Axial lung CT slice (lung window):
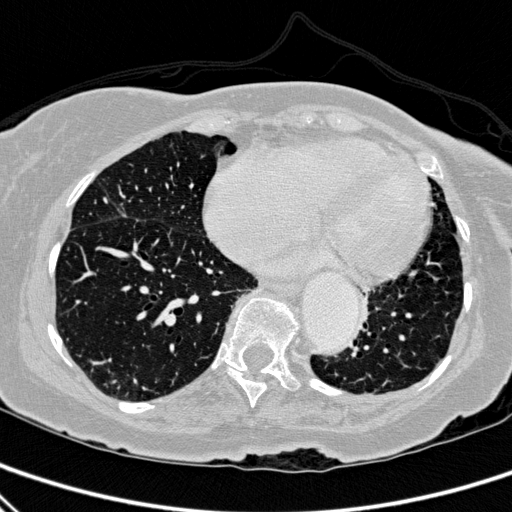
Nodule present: no